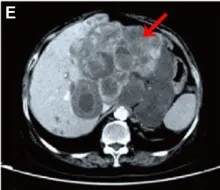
Case 2, a case of duodenal stromal tumor with multiple metastases treated with multiple lines:summary of image data of the fourth-line and subsequent treatment. (E) Disease progression after 2 months of increased ripretinib dose.
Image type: radiology (ct)